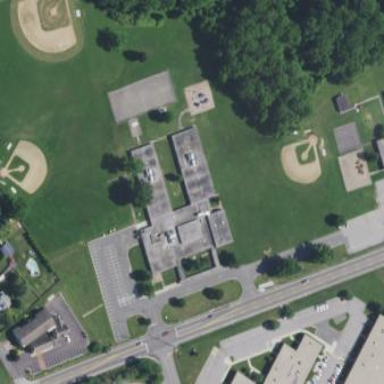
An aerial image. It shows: School building.